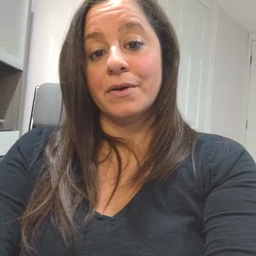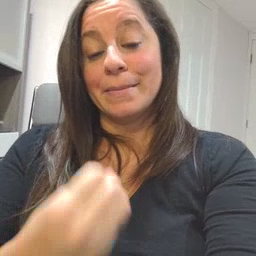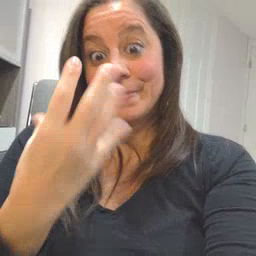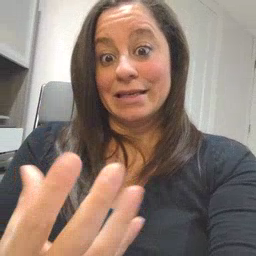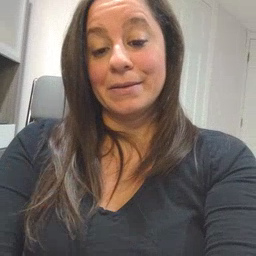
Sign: many